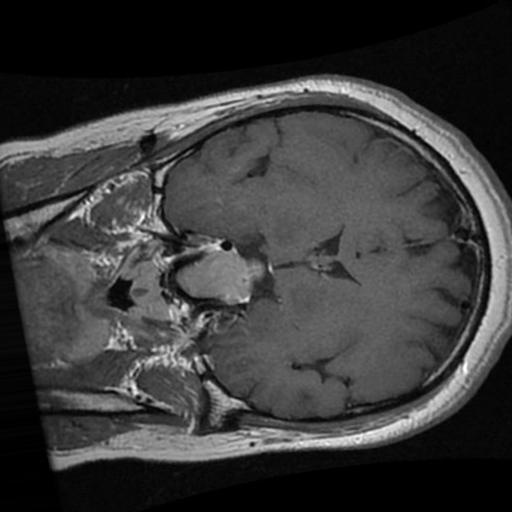
Label: brain_tumor